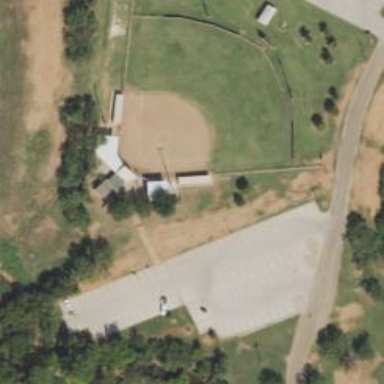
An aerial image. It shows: Baseball pitch for leisure land activities.